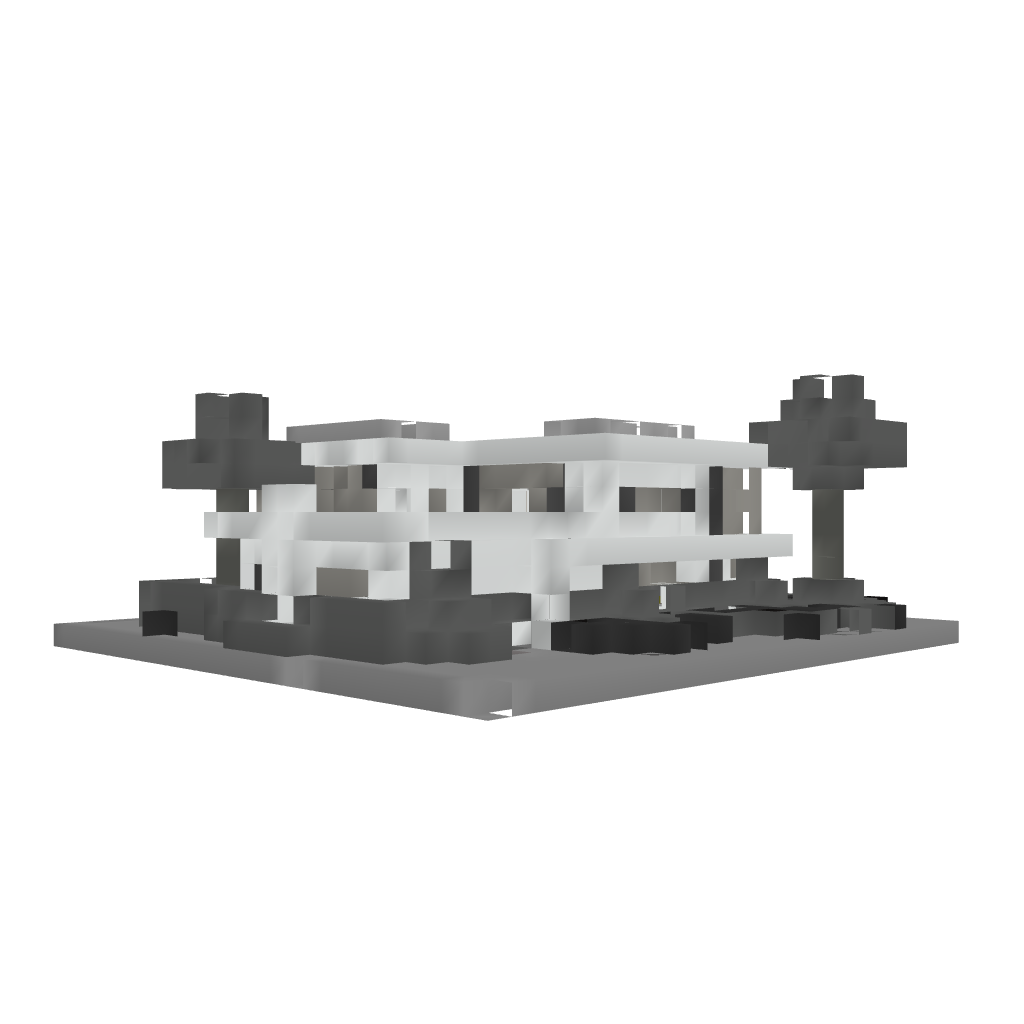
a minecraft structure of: Modern Dream | 1.6.2